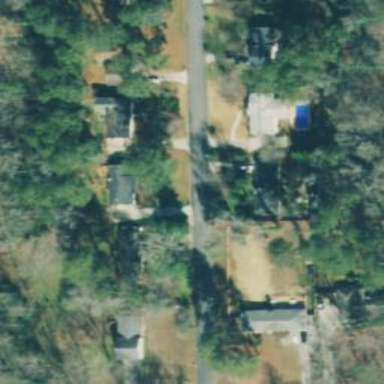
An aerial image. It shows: Neighborhood.